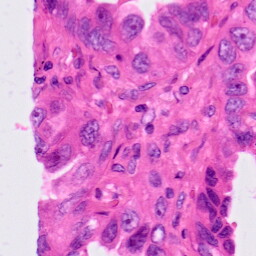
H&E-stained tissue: Lung